Interaction volume radius: 5 \u00c5
Interaction volume height: 40 \u00c5
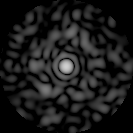
Disorder parameter: 0.8622